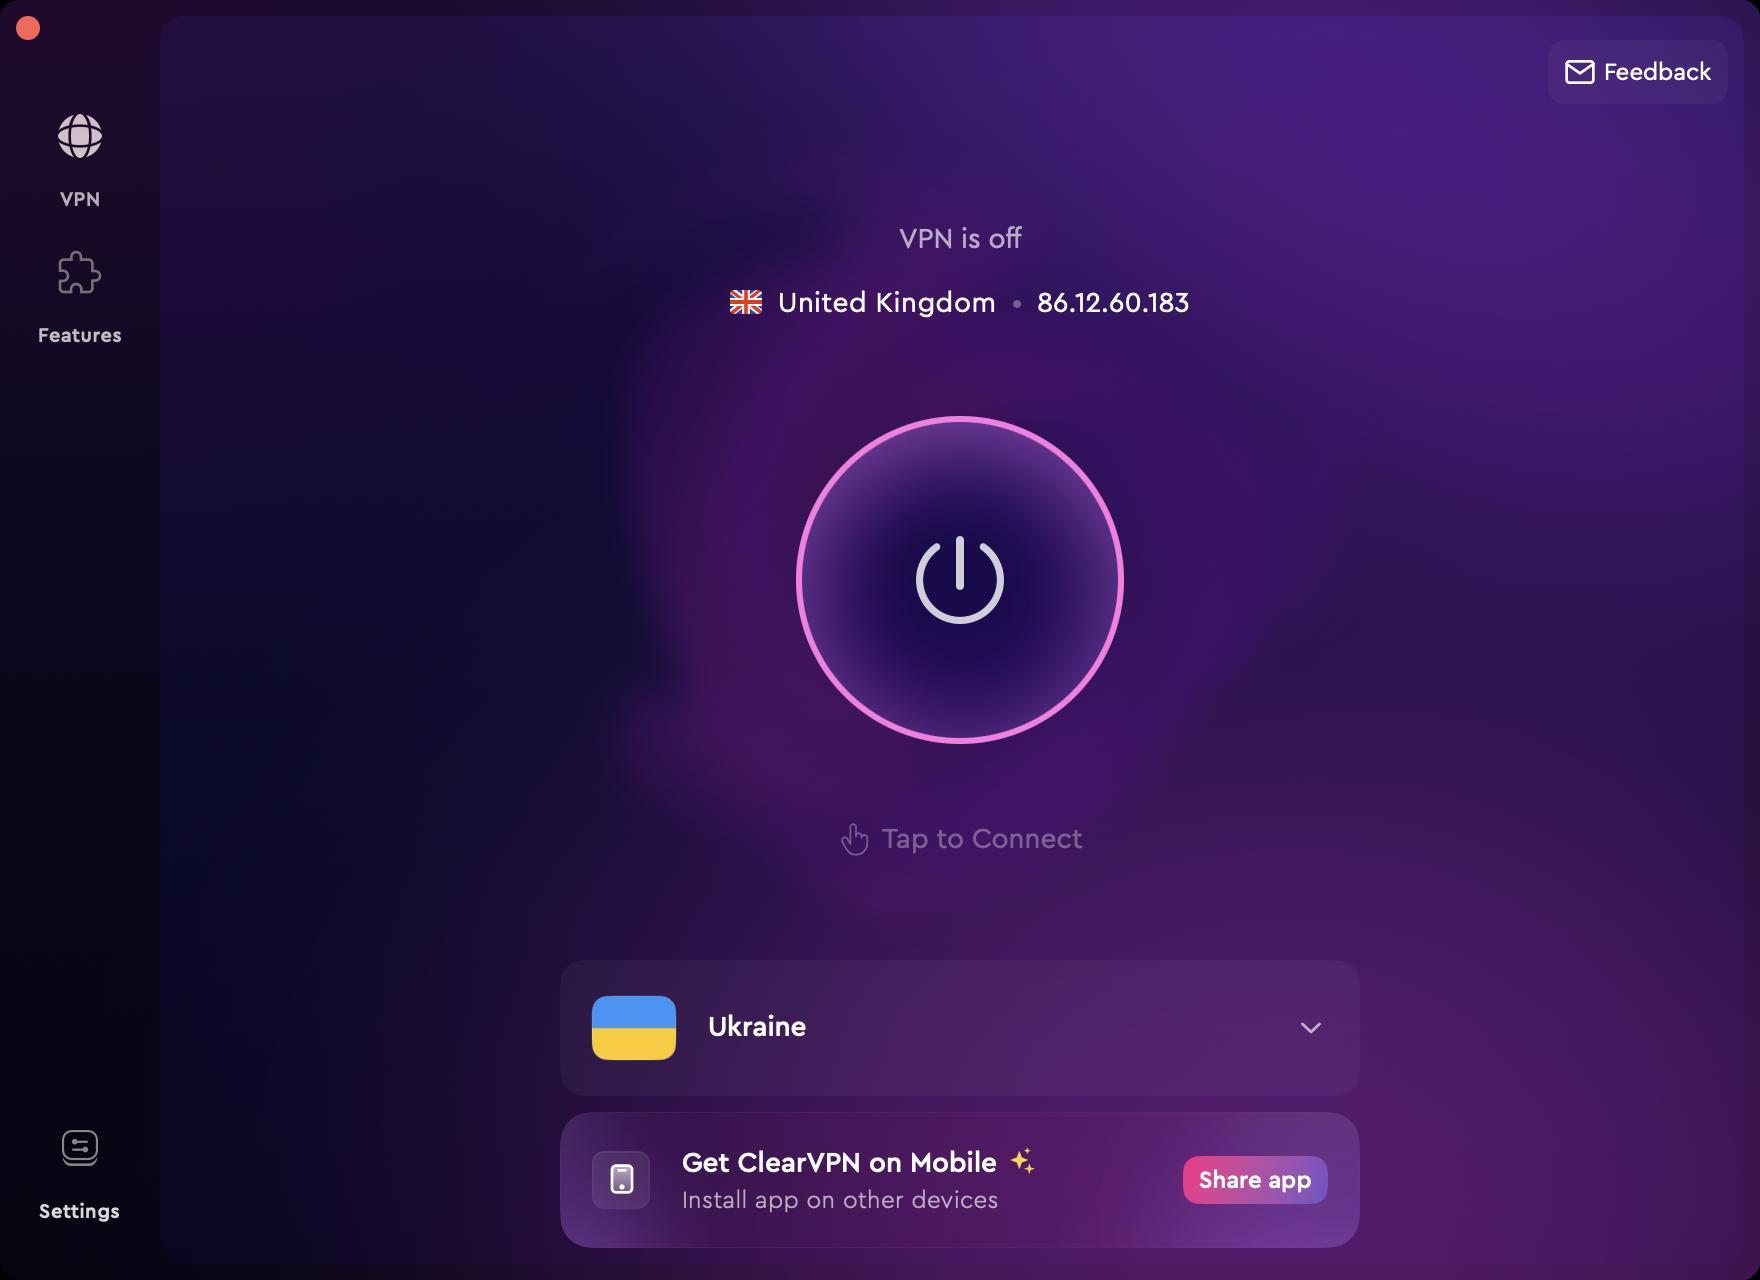
Accessibility tree:
{"name": "Untitled", "role": "AXWindow", "description": null, "role_description": "standard window", "value": null, "position": "340.00;123.00", "size": "880;640", "children": [{"name": null, "role": "AXGroup", "description": null, "role_description": "group", "value": null, "position": "0.00;0.00", "size": "880;640", "children": [{"name": null, "role": "AXImage", "description": "main_selected", "role_description": "image", "value": null, "position": "28.00;56.00", "size": "24;24", "children": []}, {"name": null, "role": "AXStaticText", "description": null, "role_description": "text", "value": "VPN", "position": "29.75;95.00", "size": "20;10", "children": []}, {"name": null, "role": "AXStaticText", "description": null, "role_description": "text", "value": "VPN is off", "position": "449.25;113.00", "size": "62;14", "children": []}, {"name": null, "role": "AXImage", "description": "features_unselected", "role_description": "image", "value": null, "position": "28.00;124.00", "size": "24;24", "children": []}, {"name": null, "role": "AXImage", "description": "GB", "role_description": "image", "value": null, "position": "365.00;145.00", "size": "16;12", "children": []}, {"name": null, "role": "AXStaticText", "description": null, "role_description": "text", "value": "United Kingdom", "position": "389.00;145.00", "size": "110;14", "children": []}, {"name": null, "role": "AXStaticText", "description": null, "role_description": "text", "value": "86.12.60.183", "position": "518.50;145.00", "size": "76;14", "children": []}, {"name": null, "role": "AXStaticText", "description": null, "role_description": "text", "value": "Features", "position": "18.75;163.00", "size": "42;10", "children": []}, {"name": null, "role": "AXButton", "description": "connect", "role_description": "button", "value": null, "position": "398.00;208.00", "size": "164;164", "children": []}, {"name": null, "role": "AXImage", "description": "handPointer", "role_description": "image", "value": null, "position": "419.00;411.00", "size": "18;18", "children": []}, {"name": null, "role": "AXStaticText", "description": null, "role_description": "text", "value": "Tap to Connect", "position": "440.75;413.00", "size": "100;14", "children": []}, {"name": null, "role": "AXImage", "description": "settings_unselected", "role_description": "image", "value": null, "position": "28.00;562.00", "size": "24;24", "children": []}, {"name": null, "role": "AXButton", "description": "Feedback", "role_description": "button", "value": null, "position": "774.00;20.00", "size": "90;32", "children": []}, {"name": null, "role": "AXButton", "description": "Ukraine", "role_description": "button", "value": null, "position": "280.00;480.00", "size": "400;76", "children": []}, {"name": null, "role": "AXImage", "description": "mobile", "role_description": "image", "value": null, "position": "296.00;575.50", "size": "29;29", "children": []}, {"name": null, "role": "AXStaticText", "description": null, "role_description": "text", "value": "Get ClearVPN on Mobile", "position": "341.00;575.00", "size": "158;14", "children": []}, {"name": null, "role": "AXImage", "description": "upgrade_stars", "role_description": "image", "value": null, "position": "503.00;572.00", "size": "16;16", "children": []}, {"name": null, "role": "AXStaticText", "description": null, "role_description": "text", "value": "Install app on other devices", "position": "341.00;594.00", "size": "159;12", "children": []}, {"name": null, "role": "AXButton", "description": "Share app", "role_description": "button", "value": null, "position": "591.50;578.00", "size": "72;24", "children": []}, {"name": null, "role": "AXStaticText", "description": null, "role_description": "text", "value": "Settings", "position": "19.50;601.00", "size": "41;10", "children": []}]}, {"name": null, "role": "AXButton", "description": null, "role_description": "close button", "value": null, "position": "7.00;6.00", "size": "14;16", "children": []}]}